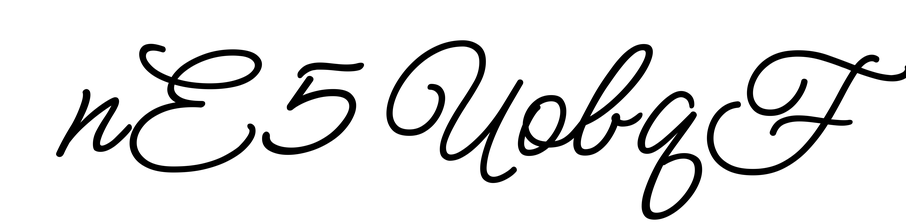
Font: MeowScript-Regular